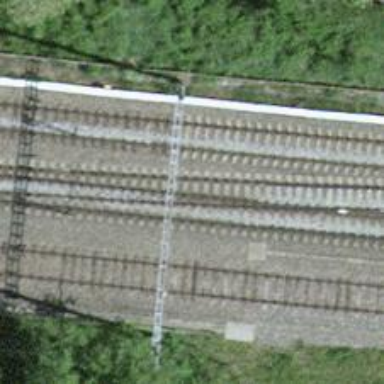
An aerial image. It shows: Single-track electrified railway with contact line.